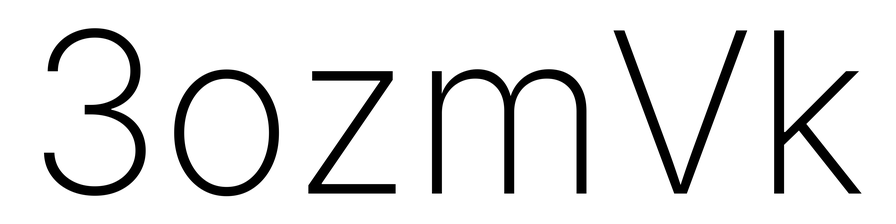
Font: Inter_ExtraLight